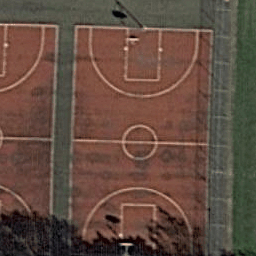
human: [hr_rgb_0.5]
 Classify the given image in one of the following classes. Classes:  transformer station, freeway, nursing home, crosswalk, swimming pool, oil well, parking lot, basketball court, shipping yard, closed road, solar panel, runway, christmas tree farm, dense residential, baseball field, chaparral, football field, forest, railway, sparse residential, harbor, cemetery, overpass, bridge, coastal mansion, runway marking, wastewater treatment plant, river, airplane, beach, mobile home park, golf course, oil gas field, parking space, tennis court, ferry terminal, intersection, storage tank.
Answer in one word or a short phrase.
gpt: basketball court